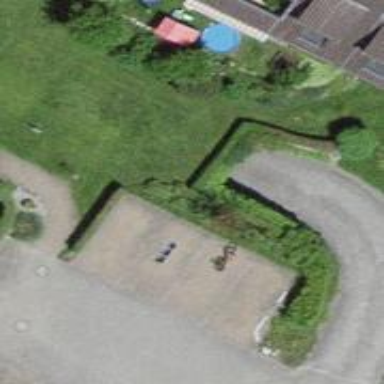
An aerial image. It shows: Parking entrance.